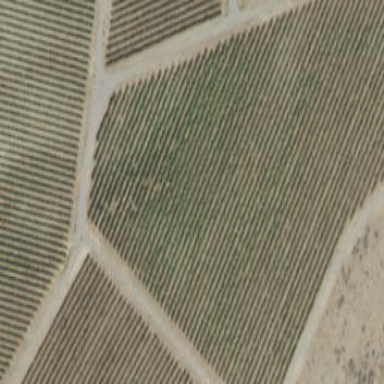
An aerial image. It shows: Vineyard with grape crops.